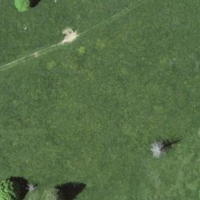
EUNIS habitat code: 52
Species observed at this site:
Rupicapra rupicapra